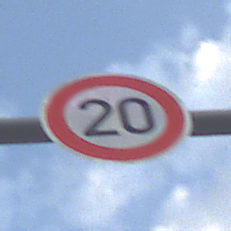
Verkehrszeichen: Geschwindigkeit20
Umgebung: Outdoor, Nature
Tageszeit: SunriseSunset
Wetter: PartlyCloudy
Licht: Natural
Jahreszeit: NotSpecified
Kontrast: LowContrast